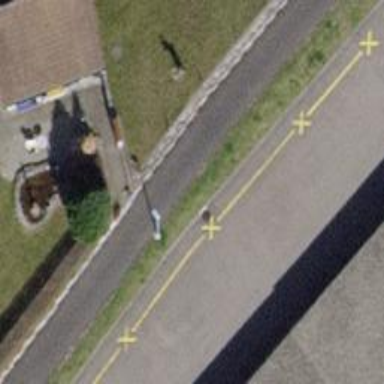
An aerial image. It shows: Asphalt pedestrian road.